Interaction volume radius: 5 \u00c5
Interaction volume height: 30 \u00c5
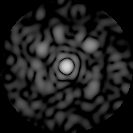
Disorder parameter: 0.7126